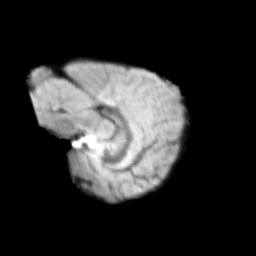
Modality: T2w
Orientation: sagittal
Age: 9
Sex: female
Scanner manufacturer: siemens
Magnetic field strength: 3 T
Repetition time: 3.8 s
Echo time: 0.07 s